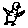
Label: bird